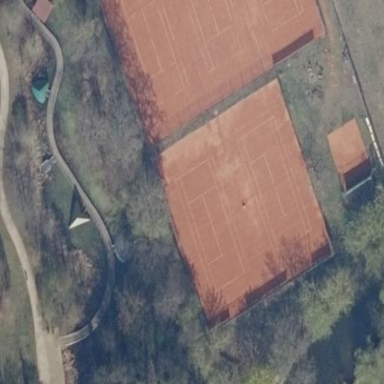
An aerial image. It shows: Lovely park for leisure and relaxation.